Interaction volume radius: 5 \u00c5
Interaction volume height: 10 \u00c5
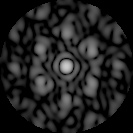
Disorder parameter: 0.4875